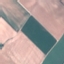
Label: AnnualCrop